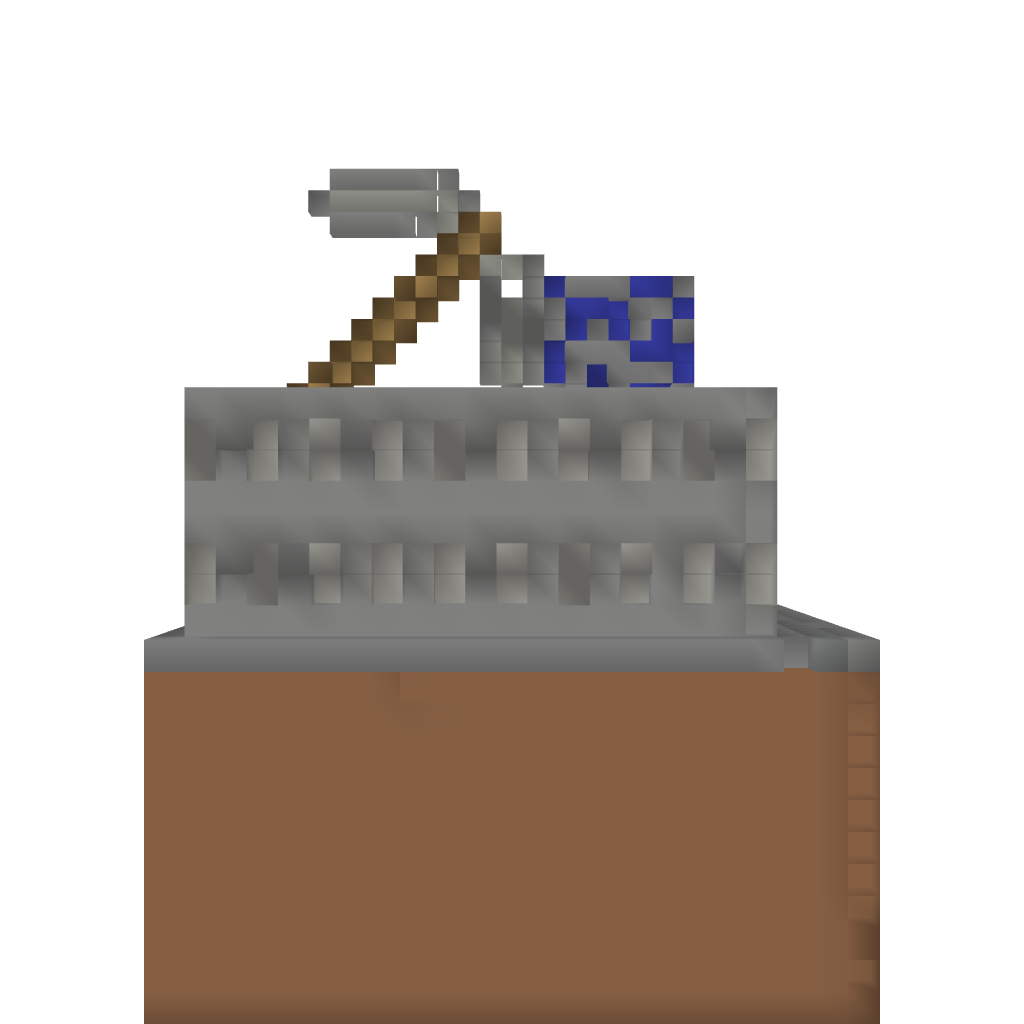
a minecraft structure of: Lapis and Pickaxe Shop